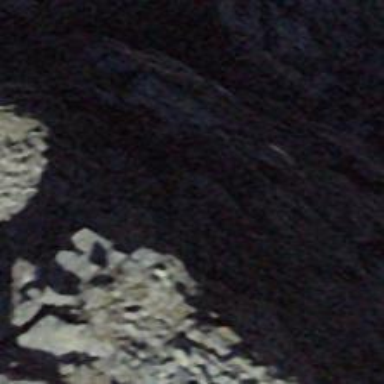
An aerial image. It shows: Natural cliff.